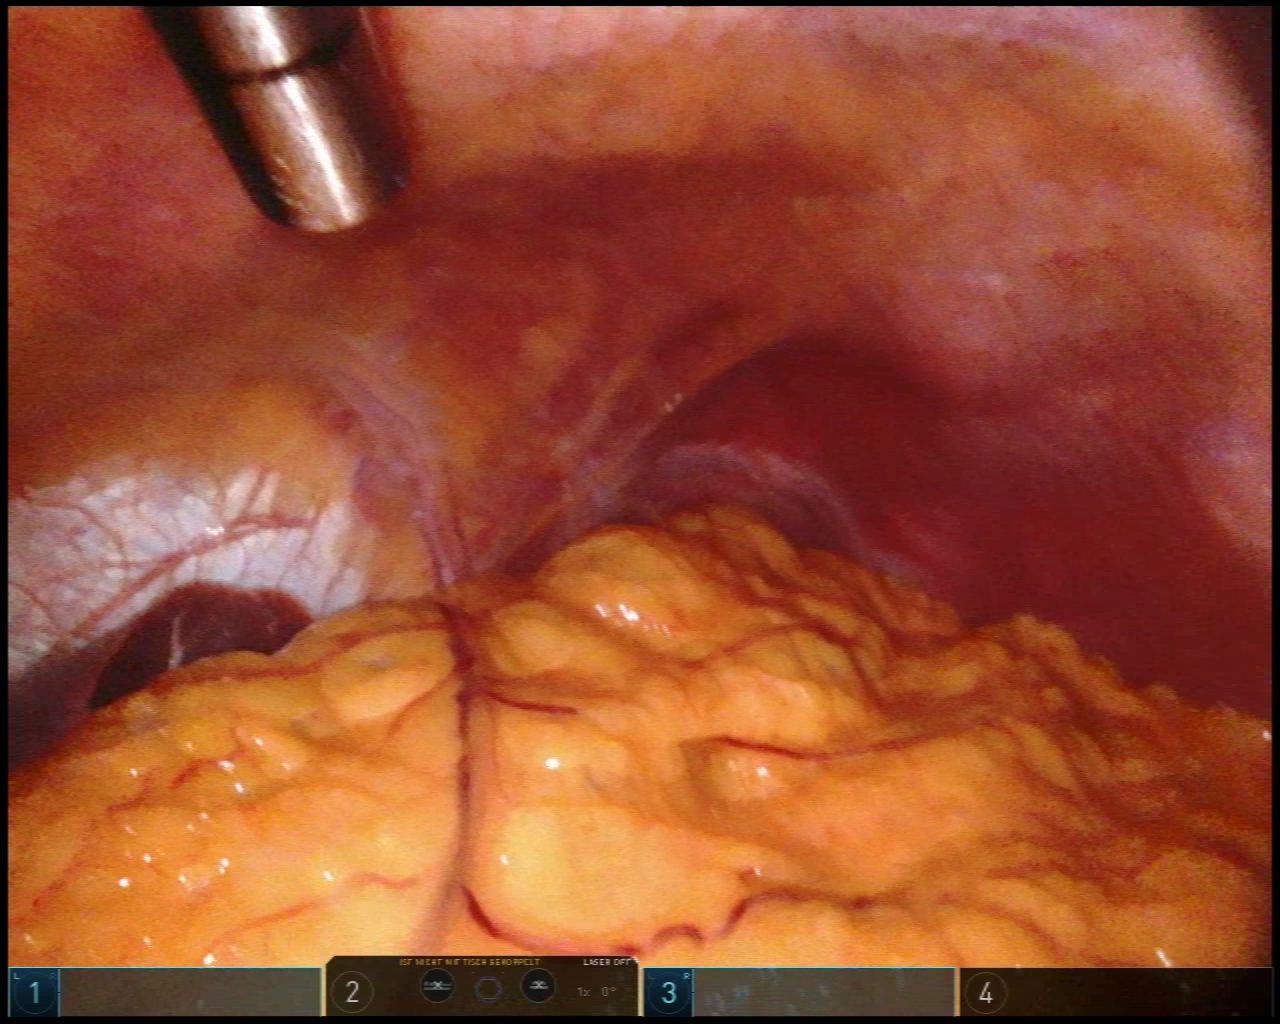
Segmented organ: liver
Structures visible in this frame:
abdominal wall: yes
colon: no
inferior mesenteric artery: no
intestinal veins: no
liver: yes
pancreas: no
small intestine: no
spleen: no
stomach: no
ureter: no
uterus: no
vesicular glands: no